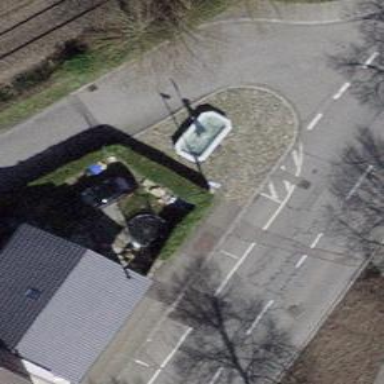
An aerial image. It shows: Beautiful fountain.